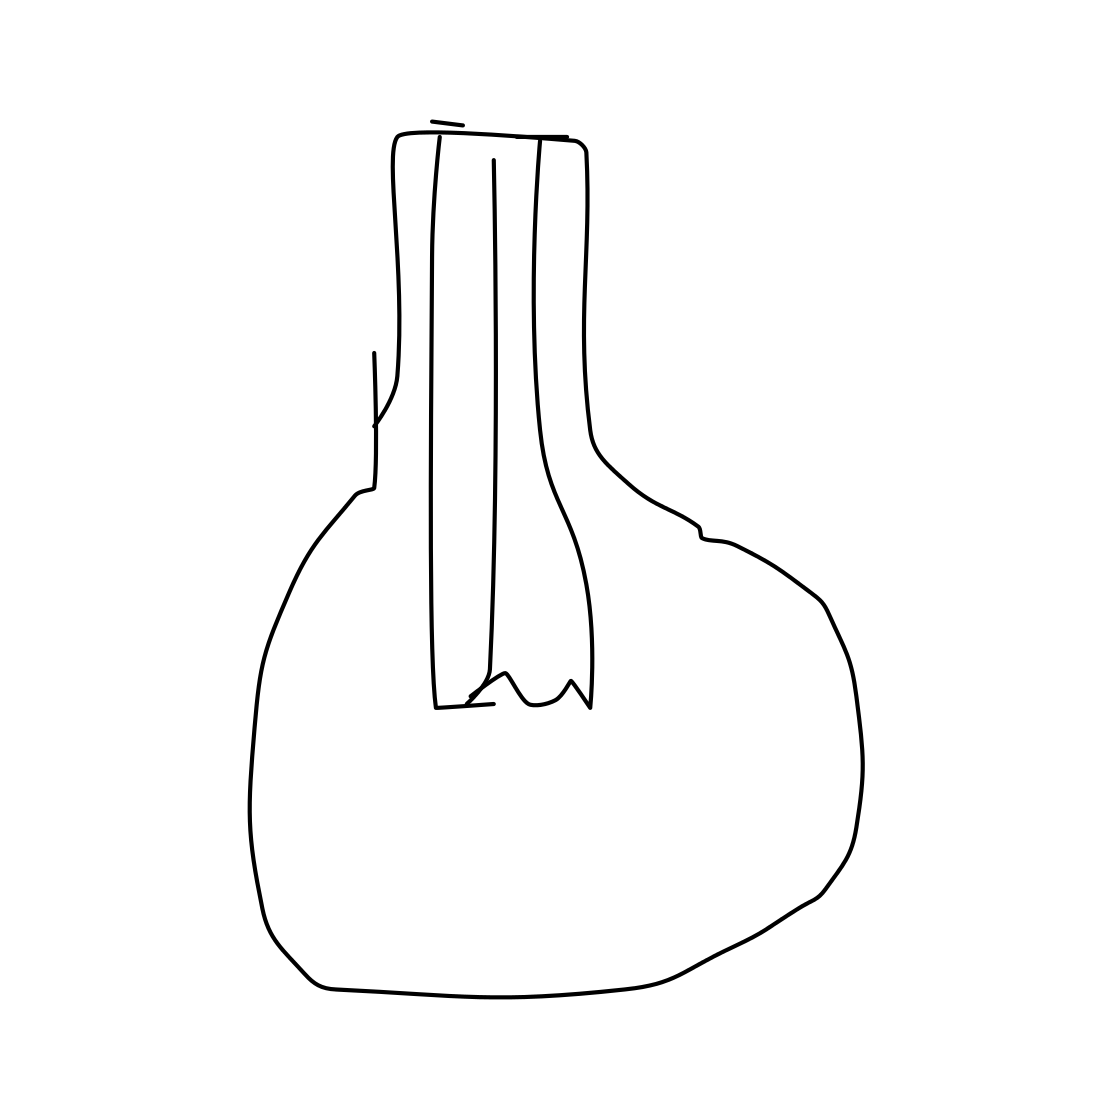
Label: lightbulb